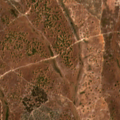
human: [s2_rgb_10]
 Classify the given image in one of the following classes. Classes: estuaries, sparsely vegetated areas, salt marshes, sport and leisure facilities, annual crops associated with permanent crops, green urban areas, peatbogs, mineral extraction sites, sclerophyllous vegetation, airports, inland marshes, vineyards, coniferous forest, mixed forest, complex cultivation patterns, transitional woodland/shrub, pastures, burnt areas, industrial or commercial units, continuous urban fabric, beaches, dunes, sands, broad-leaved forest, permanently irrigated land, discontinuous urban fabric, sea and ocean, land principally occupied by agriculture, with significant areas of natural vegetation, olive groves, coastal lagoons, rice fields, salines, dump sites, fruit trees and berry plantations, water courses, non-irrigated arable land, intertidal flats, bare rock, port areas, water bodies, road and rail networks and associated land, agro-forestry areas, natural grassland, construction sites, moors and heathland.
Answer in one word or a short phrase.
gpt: pastures, agro-forestry areas, transitional woodland/shrub